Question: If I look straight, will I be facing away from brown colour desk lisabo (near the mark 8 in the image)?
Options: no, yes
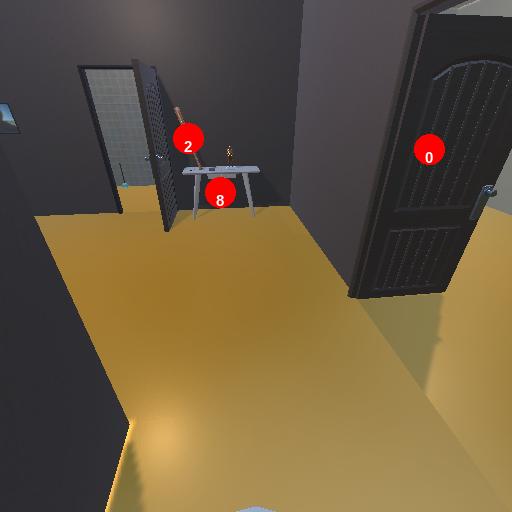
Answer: no